Question: i have been trying to make something along the lines of this...
I have looked and looked and only found this <URL>.
I am having trouble integrating this into my application. I just started WPF today, so i am learning. I have downloded the window.Shell dLL. What else do i need? Thanks!
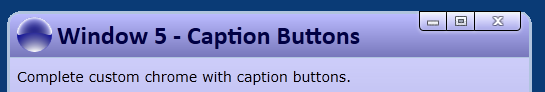
Answer: If you are looking for a step-by-step guide on how to add this to your application I can give it a try; I just happened to need a bit of a brush-up for a small app, I liked this and gave it a try - it took me about 45 minutes to apply. Cool stuff actually!
First: Download the application and extract it to your computer.
In it you will find three subfolders. One with the sample application, one named Microsoft.Windows.Shell, one named CustomChromeLibrary. Copy the latter two to the root folder of project map, them to your project map (add existing project) and, from your startup project, them.
Now open the Window you want to apply CustomChromeLibrary to. You need to change the root from
'''
<Window>
'''
to
'''
<ccl:CustomChromeWindow>
'''
, this is done by using this code as the document root:
'''
<ccl:CustomChromeWindow
Title="YourWindowTitle" Height="268" Width="733" ResizeMode="CanResize"
x:Class="YourNamespace.YourWindow"
xmlns="http://schemas.microsoft.com/winfx/2006/xaml/presentation"
xmlns:x="http://schemas.microsoft.com/winfx/2006/xaml"
xmlns:shell="http://schemas.microsoft.com/winfx/2006/xaml/presentation/shell"
xmlns:ccl="clr-namespace:CustomChromeLibrary;assembly=CustomChromeLibrary"
xmlns:local="clr-namespace:YourNamespace"
>
'''
Pay attention to the last three lines in the sample. These need to be updated to reference the correct libraries; the last one actually referencing to YOUR namespace.
Next you need to update the source code of your window as this is still a simple Window and you will receive an error from it.
Change this
'''
public partial class YourWindow : Window
'''
to this
'''
public partial class YourWindow : CustomChromeLibrary.CustomChromeWindow
'''
You are already half way there!
Next you just need to create the objects for your window (title bar etc.). This is wonderfully done in the ; I did really just copy it.
Take everything from
'''
<shell:WindowChrome.WindowChrome>
<shell:WindowChrome
...
'''
to here
'''
<!--min/max/close buttons-->
<ccl:CaptionButtons/>
'''
Now you can fill your Window like this
'''
<Grid>
The content of your Window goes here
</Grid>
'''
And close the xaml like this
'''
</Grid>
</ccl:CustomChromeWindow>
'''
Now, if you try to run this you will receive another error. There are still three files missing:
The first one you need is a Microsoft file: CaptionButtonRectToMarginConverter.cs; you will also find it in the sample. Copy it to your project and add it (add existing file).
You need to make one change to it:
'''
namespace YourNamespace
{ ...
'''
instead of the sample's namespace.
Finally you need the two xaml files that create the buttons: GlassButton.xaml and GlassIcon.xaml; they can be found in the "Resources" subfolder (and are referenced as resource dictionaries in the xaml). Copy the whole subfolder to your project and add the two files to your project (add existing file).
Now you should finally be able to run your project.
Let's not forget this: Lots of kudos to <URL>, the author of the original article over at codeplex.com!